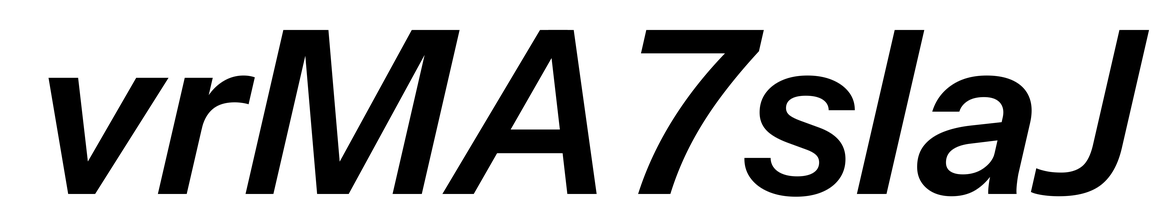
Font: InstrumentSans-Italic_SemiBold_Italic